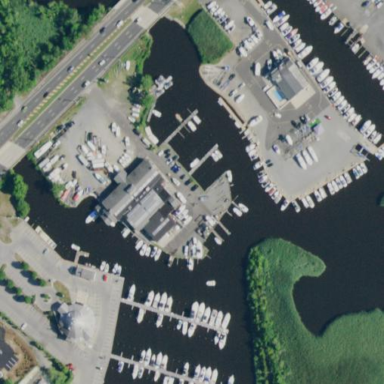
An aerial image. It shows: Boatyard along the waterway.